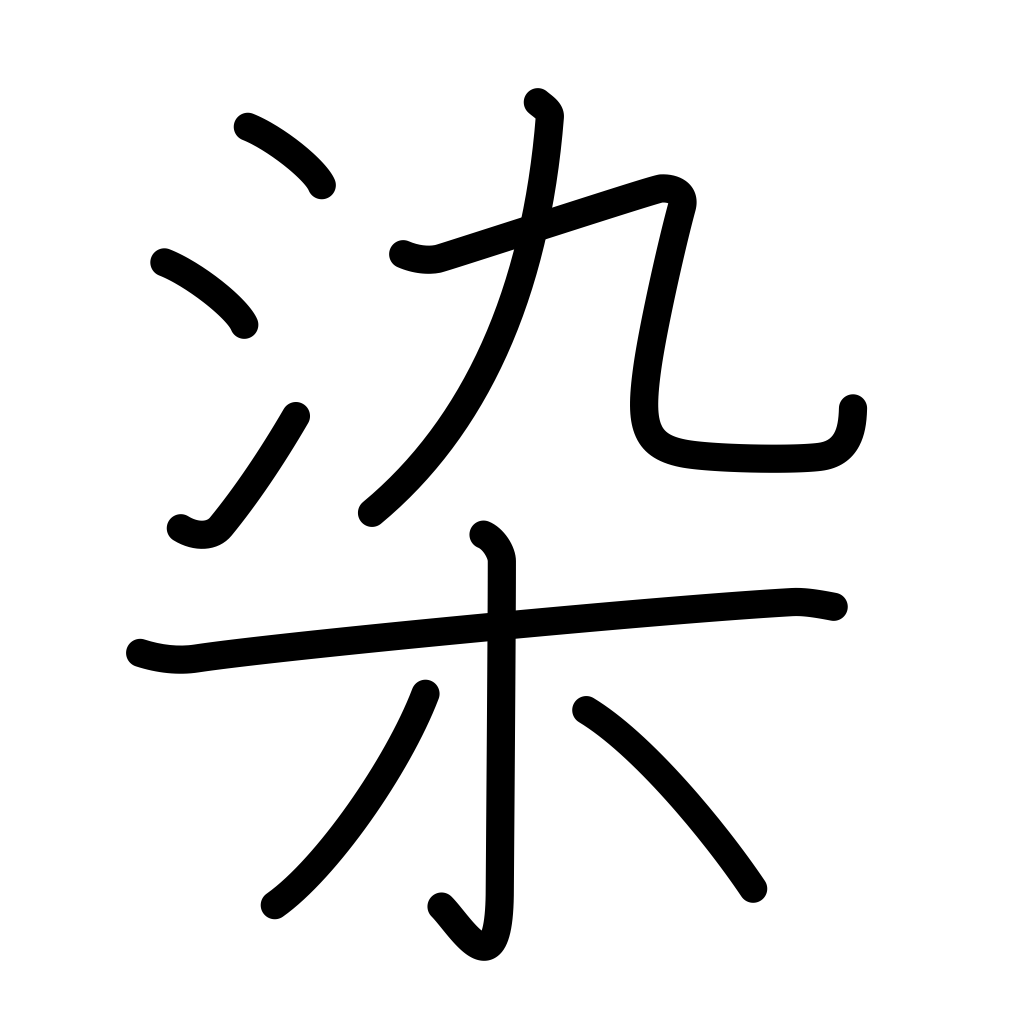
Meaning: dye, color, paint, stain, print